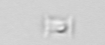
Label: Bacillariophyceae_morphotype1